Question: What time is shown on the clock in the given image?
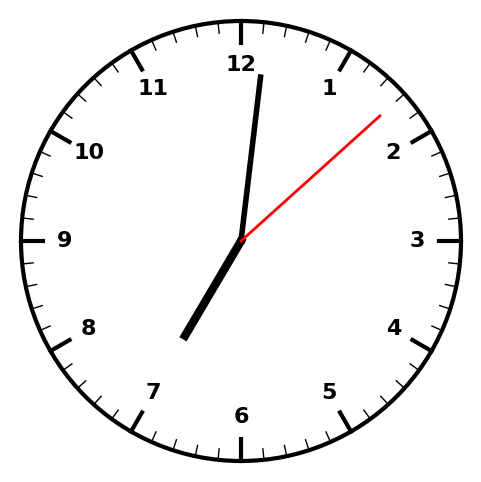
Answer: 07:01:08